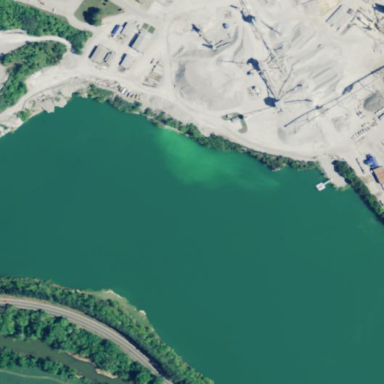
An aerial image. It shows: Quarry area.